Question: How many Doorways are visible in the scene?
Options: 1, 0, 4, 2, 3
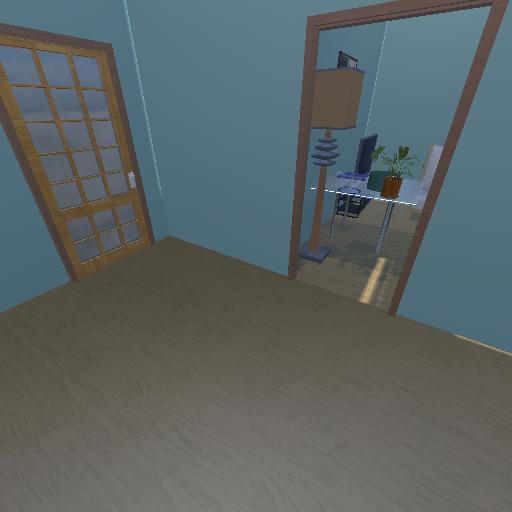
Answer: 1